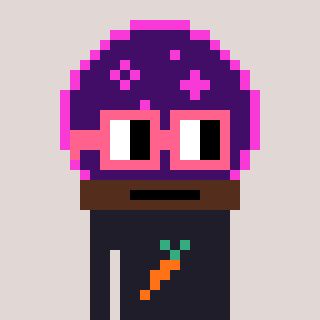
a pixel art character with square pink glasses, a crystalball-shaped head and a grayscale-colored body on a warm background